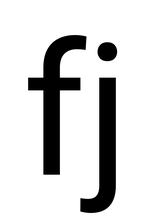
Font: Roboto_Regular